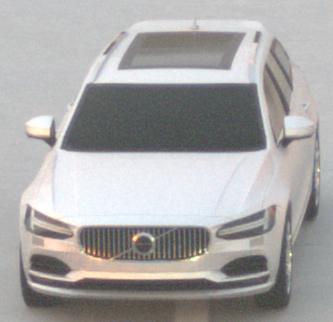
Make: Volvo
Model: V90
Detailed model: -
Model produced from: 2016
Model produced until: 2020
Doors: 5
Color: white
Road condition: dry road
Daytime: sunrise or sunset
Contrast: medium contrast